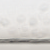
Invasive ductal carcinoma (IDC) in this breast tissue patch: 0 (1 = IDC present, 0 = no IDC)